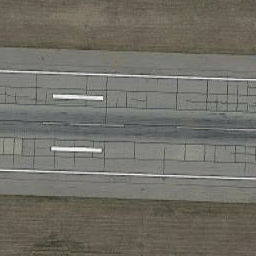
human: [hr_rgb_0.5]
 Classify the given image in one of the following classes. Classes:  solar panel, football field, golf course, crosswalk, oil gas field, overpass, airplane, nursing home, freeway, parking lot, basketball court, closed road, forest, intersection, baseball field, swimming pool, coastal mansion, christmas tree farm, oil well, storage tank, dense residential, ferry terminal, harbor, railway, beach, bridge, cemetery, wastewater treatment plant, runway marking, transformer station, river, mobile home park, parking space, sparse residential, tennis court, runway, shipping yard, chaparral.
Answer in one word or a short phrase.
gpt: runway